Question: I use '<input type="date">' fields that gracefully fallback to jQuery when the browser does not have support for the field. Relatively recently, Chrome started offering a native date picker, which is great. But I have found that many users miss the little arrow that brings up the calendar and therefore miss the fact that there is an easy calendar for date selection.

To make this more intuitive, it would be great if I could bring up the native datepicker UI when the user moves the focus to the input or clicks another element (like a small calendar icon).
Is there a method that I can use in Chrome to trigger the datepicker UI?
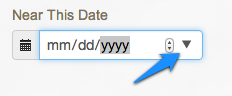
Answer: Chrome 99+ added the 'showPicker()' method:
<URL>
Full docs and cross-browser compatibility gird: <URL>